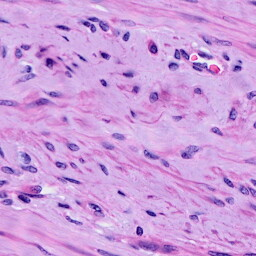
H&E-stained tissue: Cervix